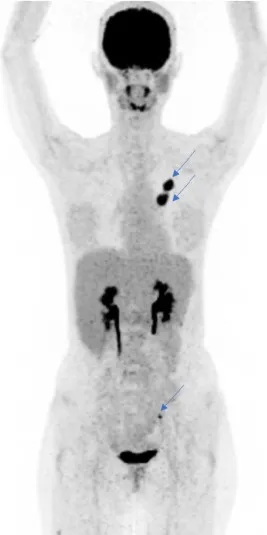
Complete metabolic and subtotal morphologic response to molecularly targeted treatment with alectinib in a 32-year-old patient diagnosed with a metastatic ALK-rearranged LCNEC. (A) FDG-PET scan, whole-body overview, before initiation of first-line treatment with alectinib. No metabolic or morphological response had been observed after one cycle of platin-based chemotherapy administered before obtaining the results of tumor molecular profiling showing ALK rearrangement.
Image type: radiology (pet)